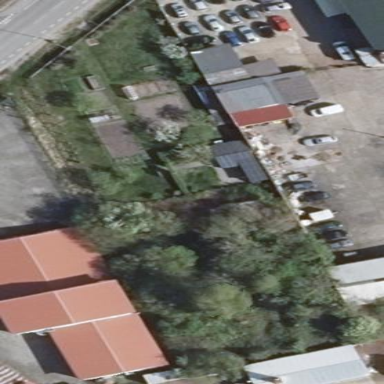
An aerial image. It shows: Allotments area.